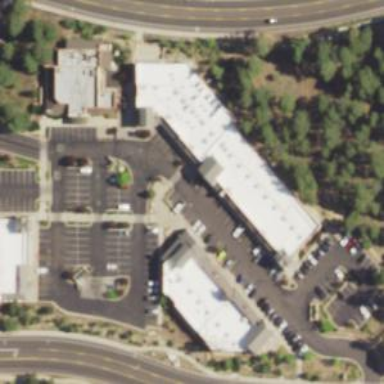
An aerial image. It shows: Clinic.